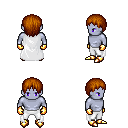
a pixel art fantasy rpg character, male body template, dark elf, purple skin, white cape, white pants, brunette plain hairstyle, gold gloves, gold boots, four views (front, back, left, right), 2x2 character sprite sheet, small pixel art, hard edges, no anti-aliasing